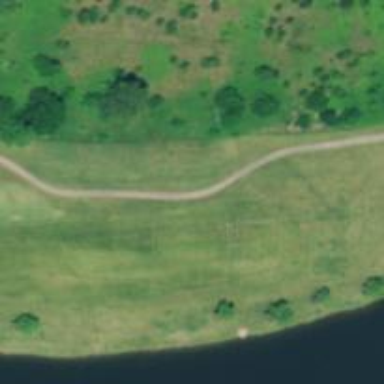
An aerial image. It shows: Service road used as golf cart path.